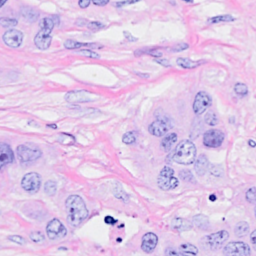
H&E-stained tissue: Breast